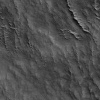
Atmospheric dust classification: not_dusty